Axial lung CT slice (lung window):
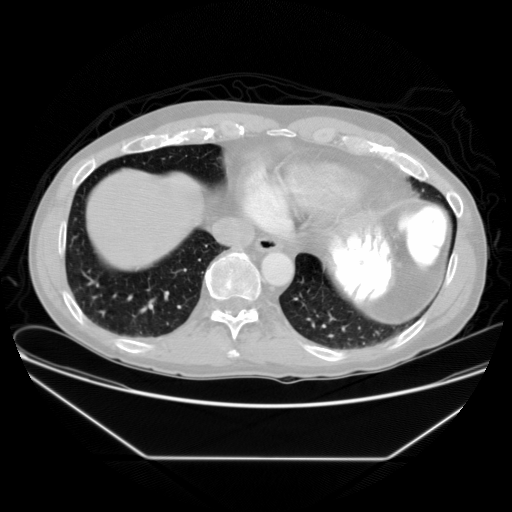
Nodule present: no